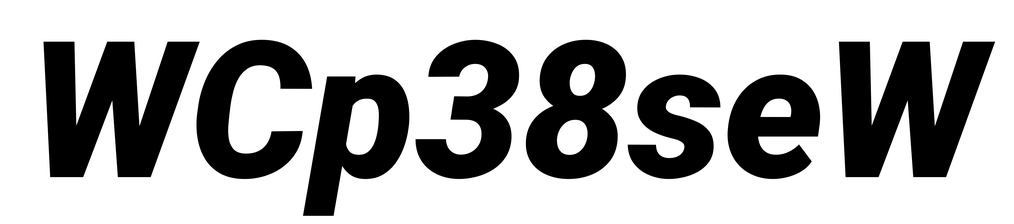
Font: Roboto-Italic_Black_Italic